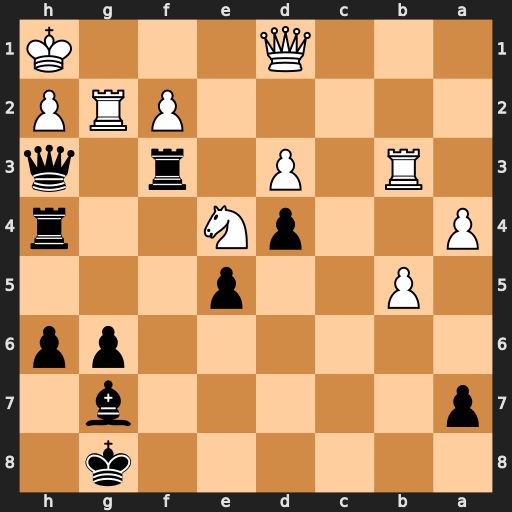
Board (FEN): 6k1/p5b1/6pp/1P2p3/P2pN2r/1R1P1r1q/5PRP/3Q3K
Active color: b
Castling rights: -
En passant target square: -
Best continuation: Rxe4 dxe4 Rxb3